Question: I have an small 'ImageButton' placed on the top/right corner and a 'Button' behind, wrapping all the content.
I think that the normal behaviour may be that when touch the small 'ImageButton', it receives the touch. But the current behaviour is that when it is touched, is like not existing, and passint the touch to the behind button.
I tried by using the 'android:clickable' attribute, putting the small 'ImageButton' in a 'FrameLayout' also with 'android:clickable="true"', and a lot of other things.
Here is an image with the two elements selected, and the .xml. I think that it isn't really complex thing, but I don't know what i'm doing wrong.
Thank you everyone.

'''
<?xml version="1.0" encoding="utf-8"?>
<RelativeLayout xmlns:android="http://schemas.android.com/apk/res/android"
android:layout_width="match_parent"
android:layout_height="match_parent">
<ImageView
android:id="@+id/ivBackground"
android:layout_width="match_parent"
android:layout_height="wrap_content"
android:adjustViewBounds="true"
android:src="@drawable/club_placeholder" />
<TextView
android:id="@+id/tvName"
android:layout_width="wrap_content"
android:layout_height="wrap_content"
android:ellipsize="end"
android:gravity="center_vertical"
android:lines="1"
android:textColor="#fff"
android:textSize="16sp"
android:textStyle="bold"
android:layout_centerInParent="true" />
<Button
android:id="@+id/btBackground"
android:layout_width="match_parent"
android:layout_height="match_parent"
android:background="@drawable/background_tab"
android:layout_alignLeft="@+id/ivBackground"
android:layout_alignParentTop="true"
android:layout_alignParentRight="true"
android:layout_alignParentEnd="true"
android:layout_alignBottom="@+id/ivBackground" />
<ImageButton
android:id="@+id/btFavorite"
android:layout_width="wrap_content"
android:layout_height="wrap_content"
android:background="@drawable/background_tab"
android:padding="15dp"
android:src="@drawable/ic_favorite_border_white_24dp"
android:clickable="true"
android:contentDescription="Favorite"
android:layout_alignParentTop="true"
android:layout_alignParentRight="true"
android:layout_alignParentEnd="true" />
</RelativeLayout>
'''
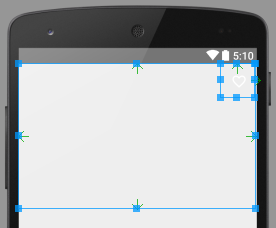
Answer: I think that your Button has higher elevation than the ImageButton.
In fact, if you set a color to your background button, you will not see the favorite imageButton. So, changing your Button to ImageButton could solve the problem.
Check this link: <URL>
I hope this could help you ;)